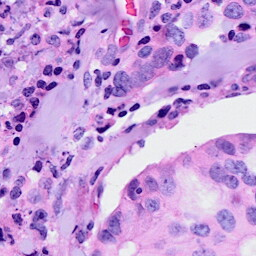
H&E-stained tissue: Breast